Interaction volume radius: 5 \u00c5
Interaction volume height: 10 \u00c5
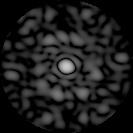
Disorder parameter: 0.8889